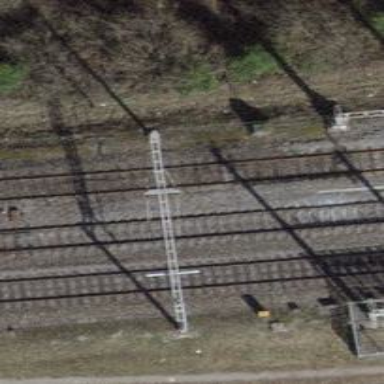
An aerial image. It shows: Siding railway track with one rail.